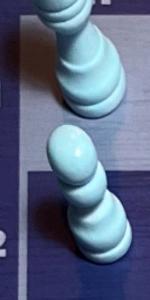
Label: Pawn_White